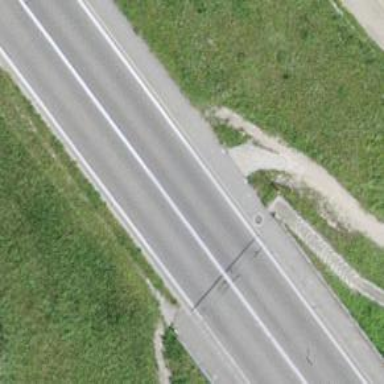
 with sidewalk on the left and embankment."